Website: home-depot
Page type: customer-info-address
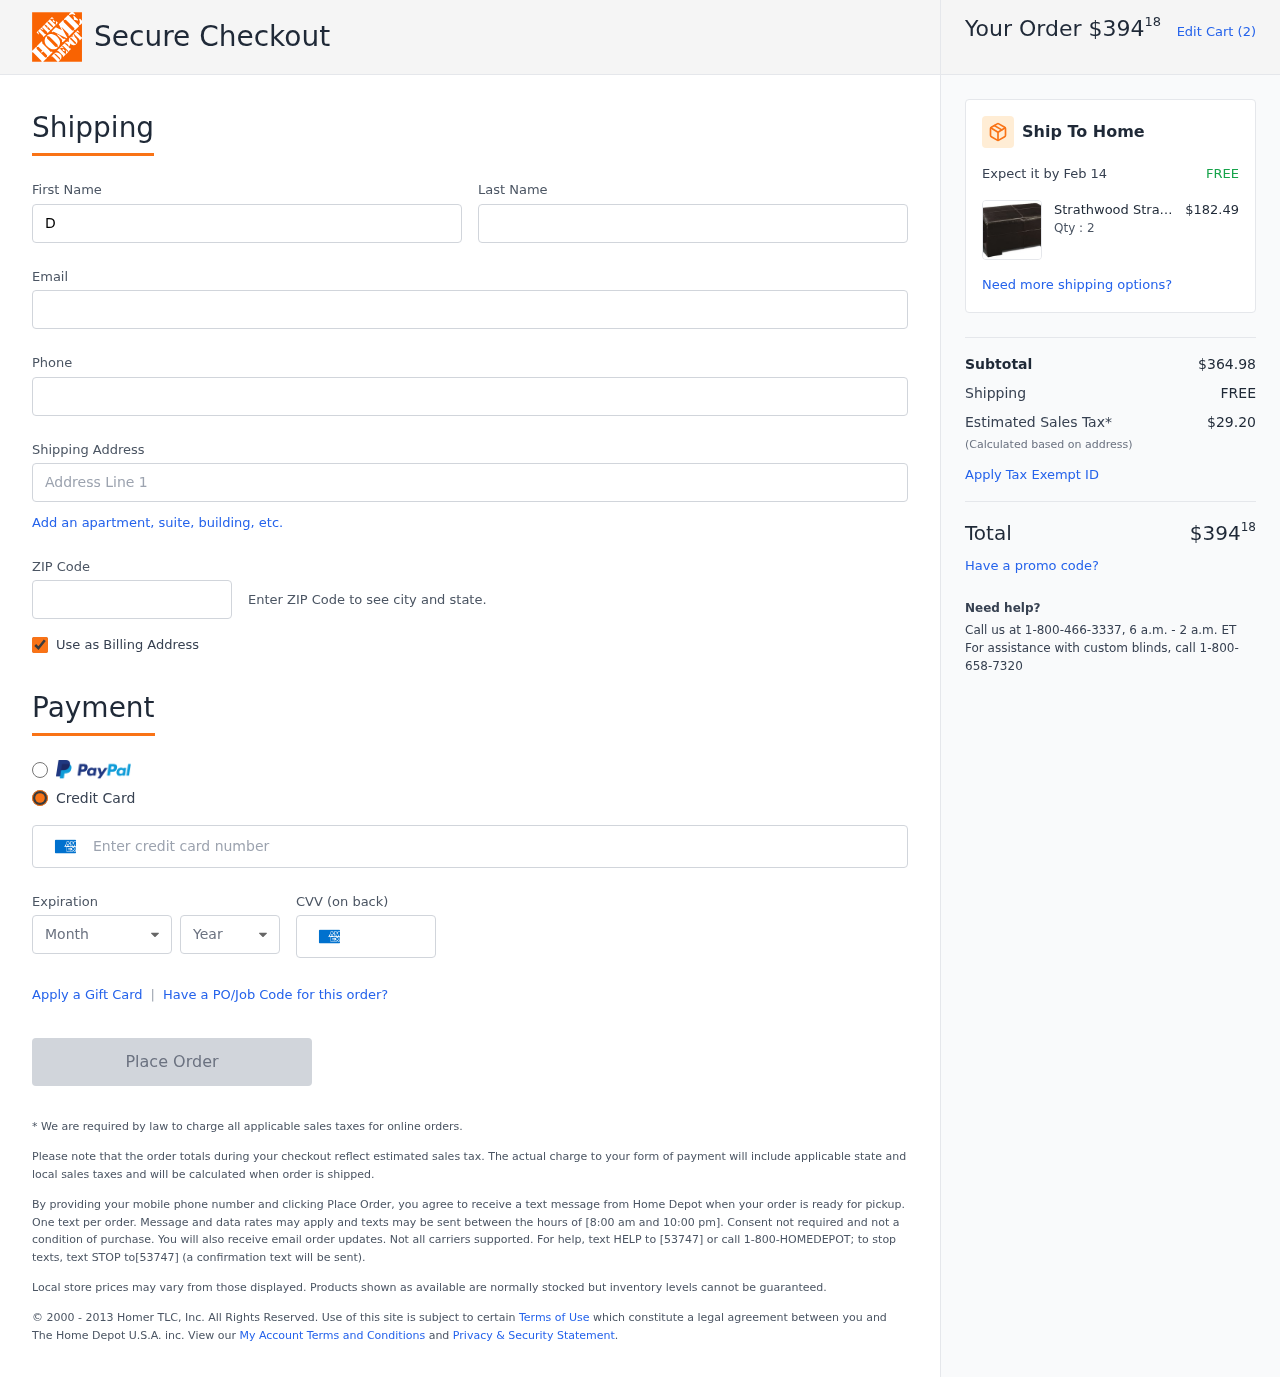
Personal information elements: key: PII_CARD_CVV
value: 3780
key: PII_CARD_EXPIRY_MONTH
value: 02
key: PII_CARD_EXPIRY_YEAR
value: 30
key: PII_CARD_NUMBER
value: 3410 1495 1310 563
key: PII_EMAIL
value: daniel_rose@gmail.com
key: PII_FIRSTNAME
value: Daniel
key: PII_LASTNAME
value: Rose
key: PII_PHONE
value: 7208797135
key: PII_POSTCODE
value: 82374
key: PII_STREET
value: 49010 Gonzalez Highway
Product elements: key: PRODUCT1_BRAND
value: Strathwood
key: PRODUCT1_NAME
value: Strathwood Aspen Leather Ottoman, Brown
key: PRODUCT1_NAME
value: Strathwood Aspen Lea...
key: PRODUCT1_PRICE
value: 182.49
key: PRODUCT1_QUANTITY
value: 2
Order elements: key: ORDER_TOTAL
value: $39418
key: ORDER_NUM_ITEMS
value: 2
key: ORDER_DELIVERY_DATE
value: Feb 14
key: ORDER_SUBTOTAL
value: $364.98
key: ORDER_SHIPPING_COST
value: FREE
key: ORDER_TAX
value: $29.20